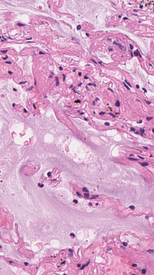
Tumor epithelial tissue: no
Tumor-associated stroma tissue: no
Normal tissue: yes